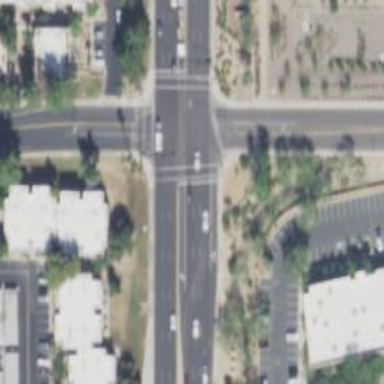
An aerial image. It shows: Solid stop line on the road marking.